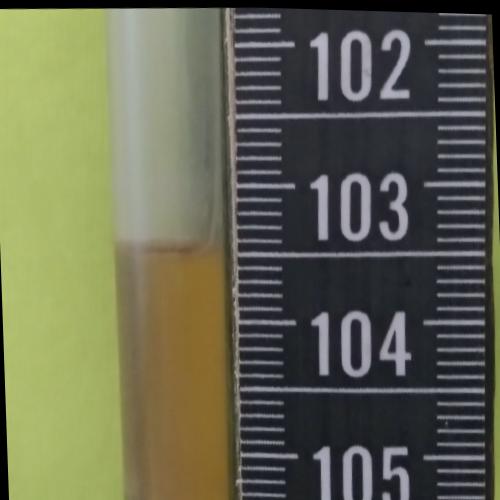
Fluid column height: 103.5 cm